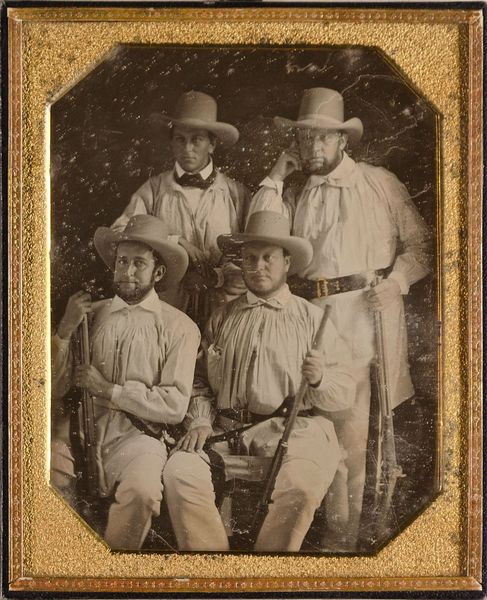
Titel: Vier Deutsche in Kriegsausrüstung in Bahia, darunter C. August Gültzow
Standort: Hamburg
Institution: Museum für Kunst und Gewerbe Hamburg
Schlagwörter: mann, gruppenportrait, figur, foto, fotografie, photographie, photo, gewehr, gurt, lichtbild, handkoloriert, daguerreotypie, bildwerke, angewandte und bildende kunst, hessische systematik, porträtfotografie, porträtphotographie, gruppenporträt, handkolorierung, gürtel